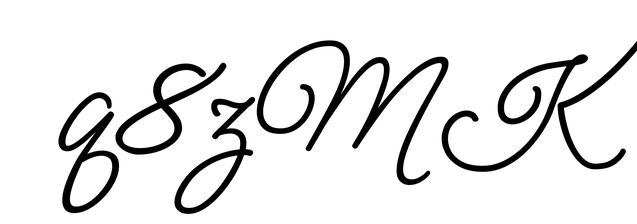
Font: MeowScript-Regular